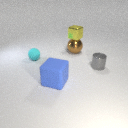
small gray metal cylinder behind large blue rubber cube